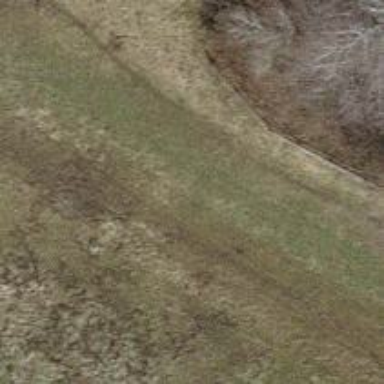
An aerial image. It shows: Grassy path.